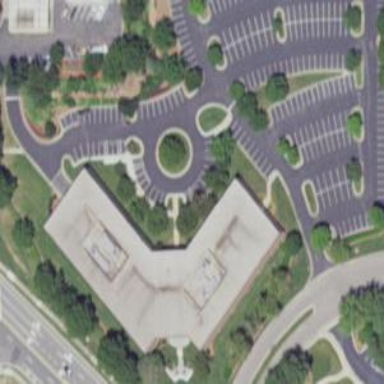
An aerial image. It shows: Office building.